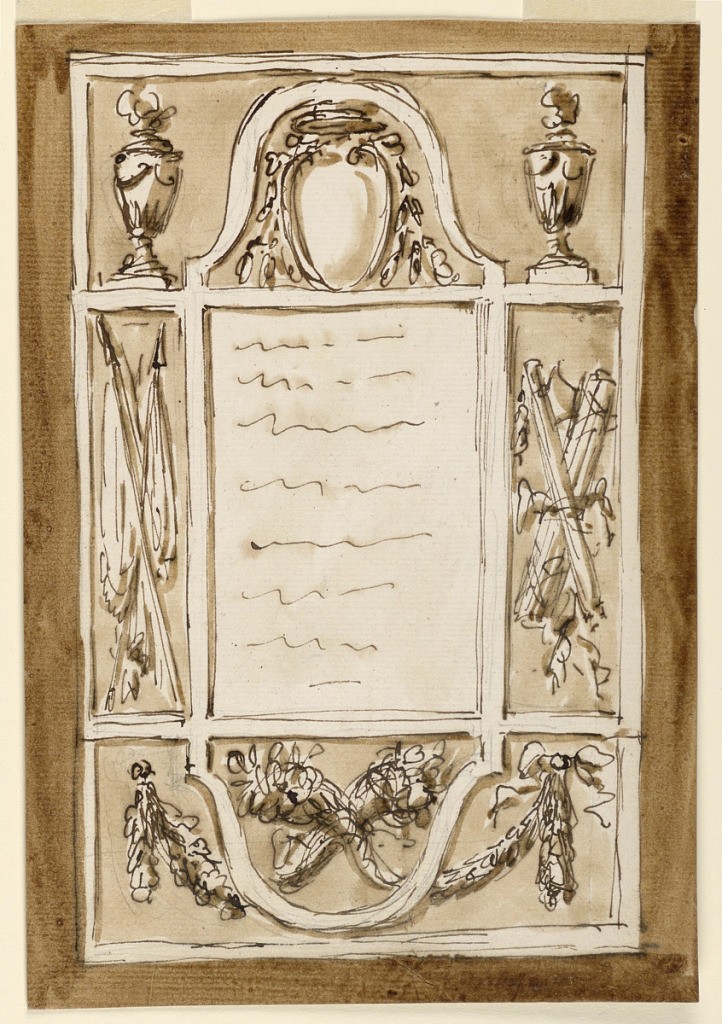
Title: Frame
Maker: Giuseppe Barberi, Italian, 1746–1809
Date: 1746–1809
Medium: Pen and brown ink, brush and brown wash, graphite on off-white laid paper
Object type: Drawing
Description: Frame.